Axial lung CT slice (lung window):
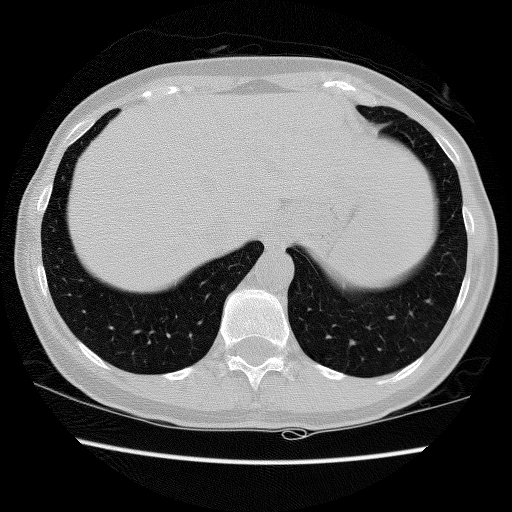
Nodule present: no